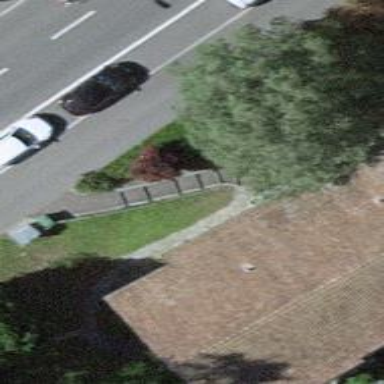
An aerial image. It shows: Set of steps on the road.